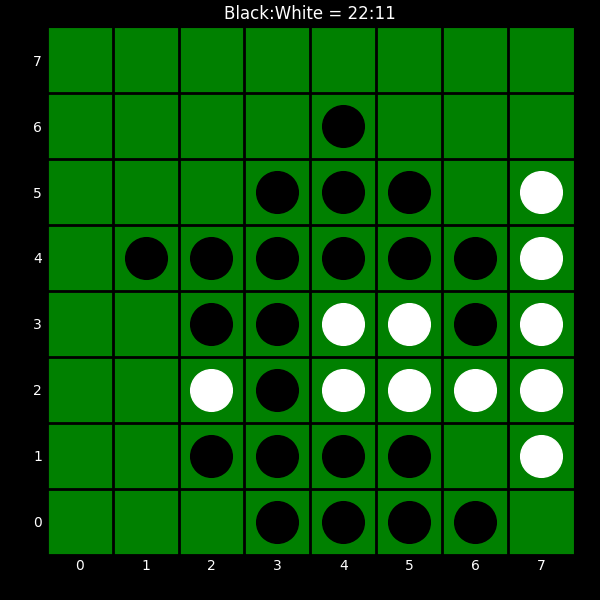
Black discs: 22
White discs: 11